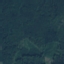
Land use / land cover class: Forest